Interaction volume radius: 5 \u00c5
Interaction volume height: 45 \u00c5
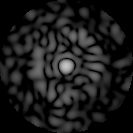
Disorder parameter: 0.8229